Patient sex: M
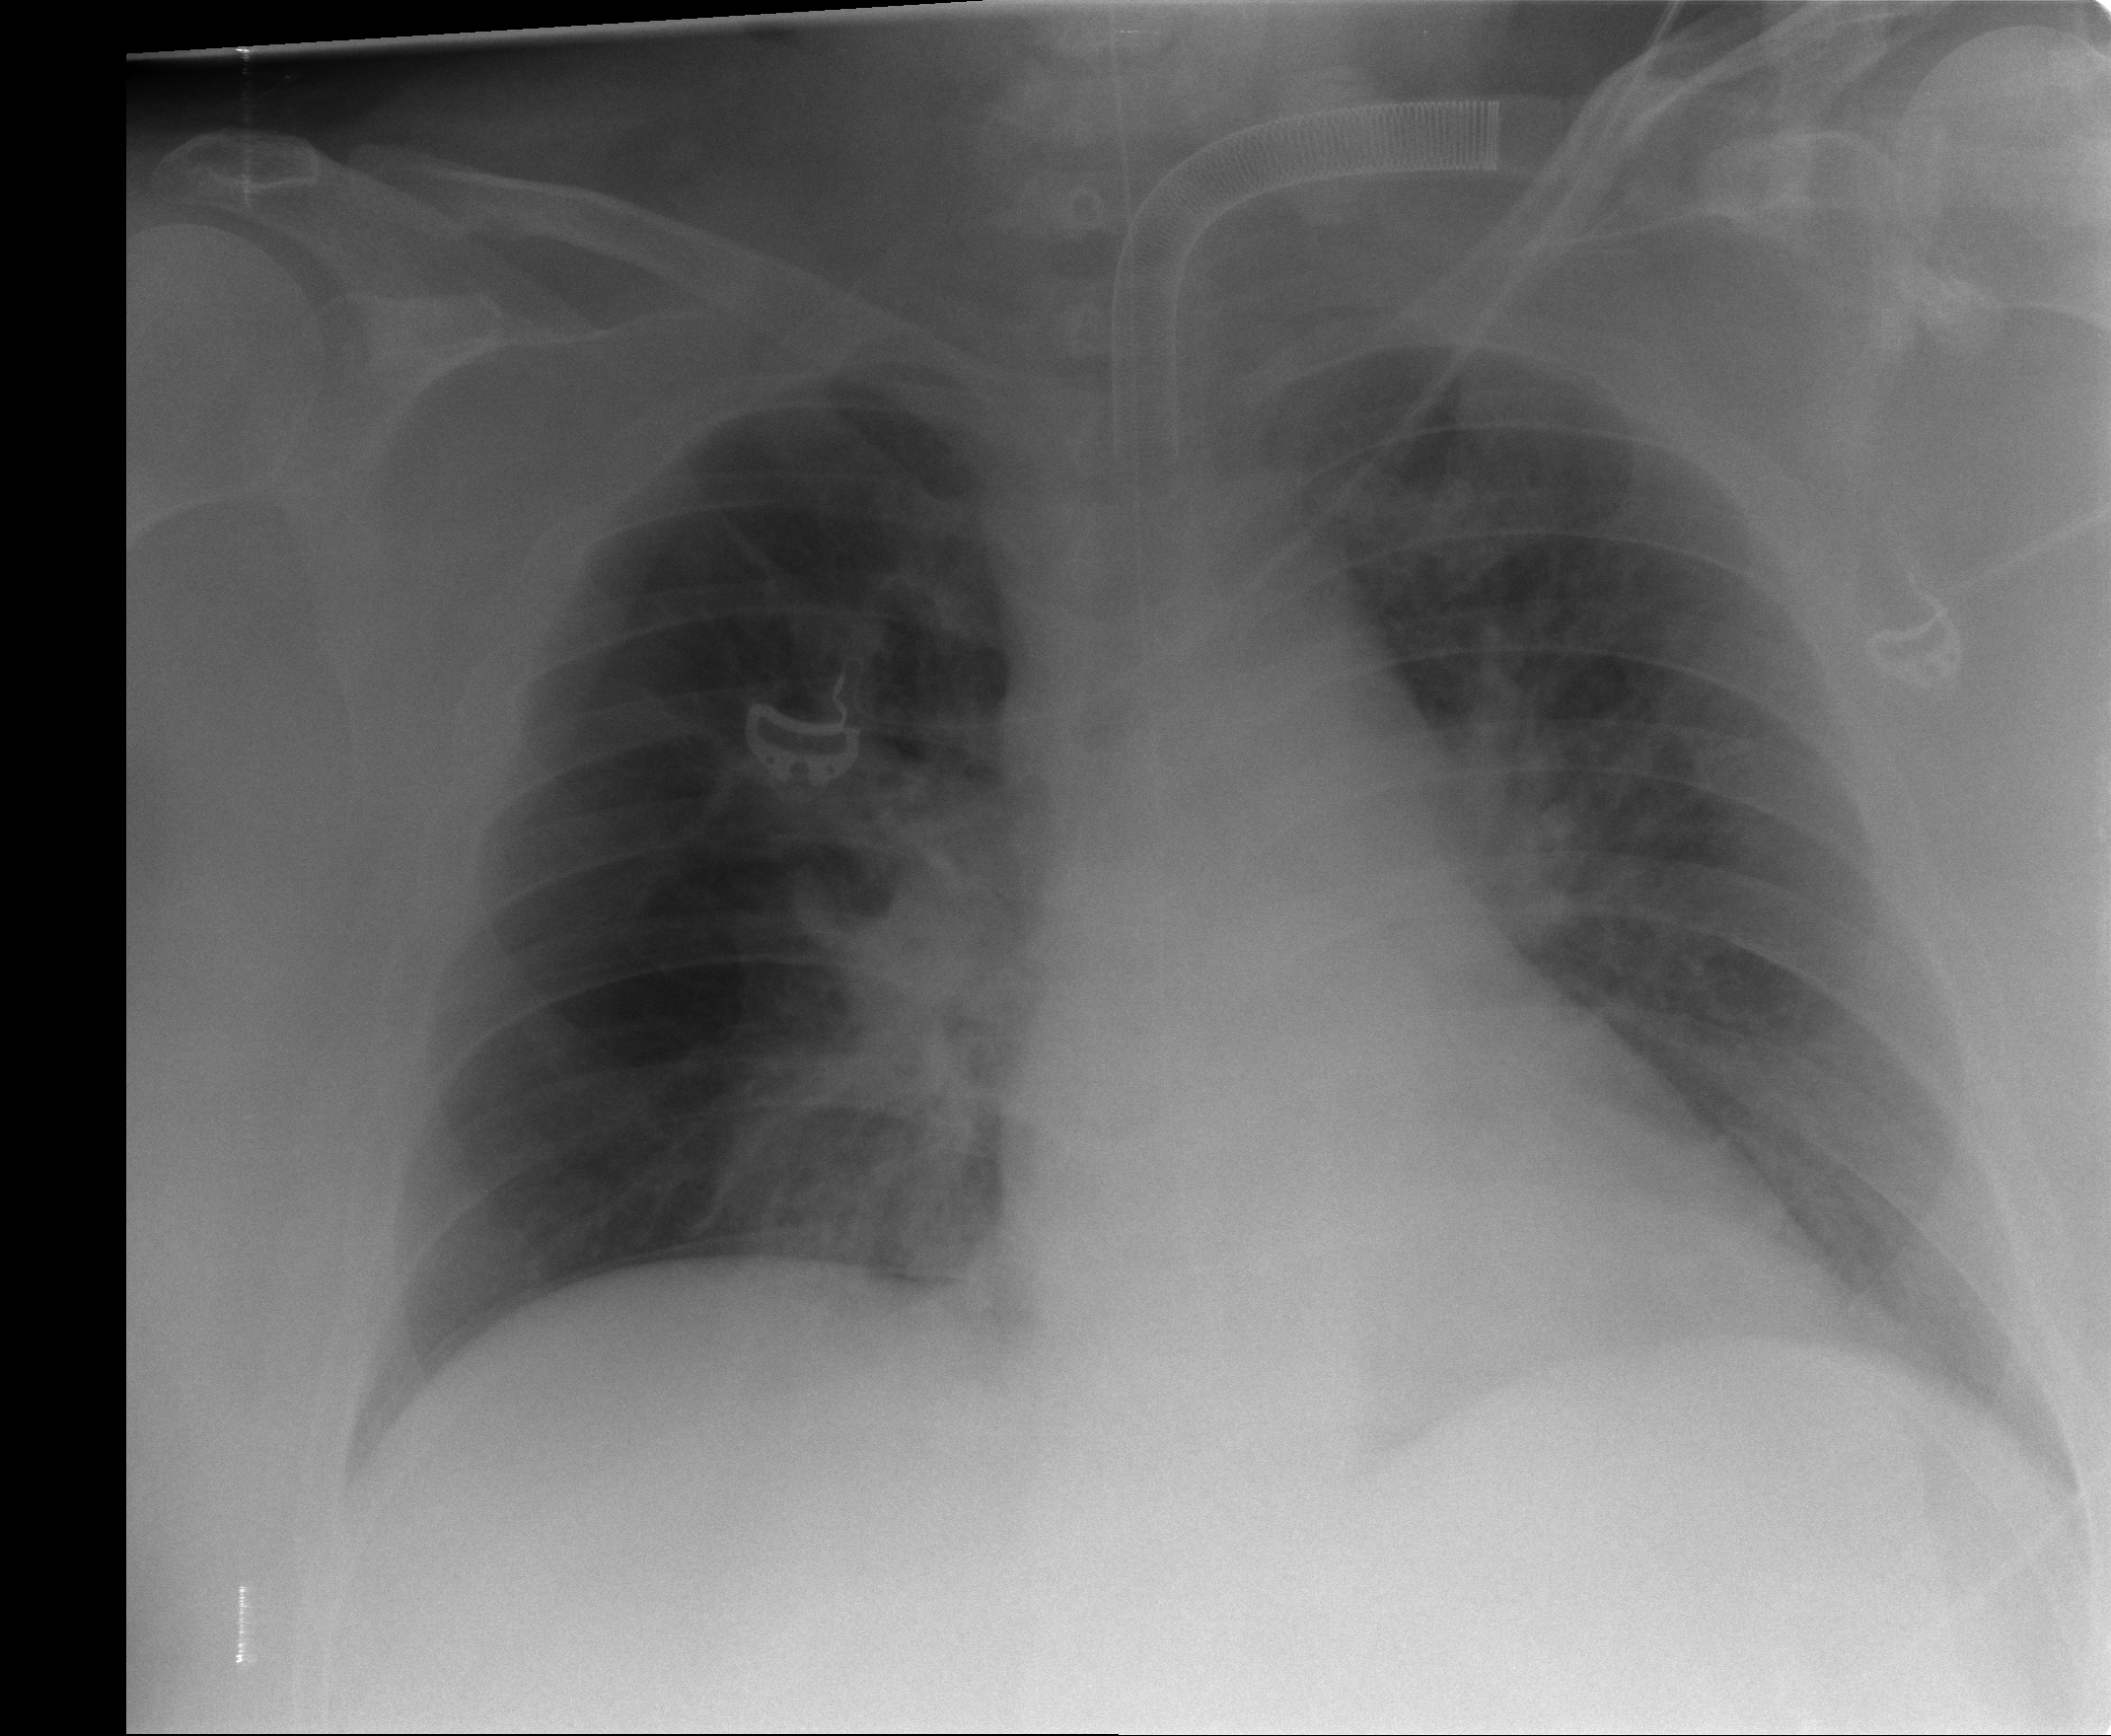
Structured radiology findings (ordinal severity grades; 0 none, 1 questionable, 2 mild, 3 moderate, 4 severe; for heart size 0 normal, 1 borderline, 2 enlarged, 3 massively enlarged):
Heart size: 0
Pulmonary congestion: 2
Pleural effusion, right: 0
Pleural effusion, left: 0
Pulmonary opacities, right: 2
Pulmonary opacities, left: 1
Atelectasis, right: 2
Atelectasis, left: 2